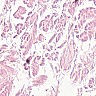
Metastatic tissue present: no